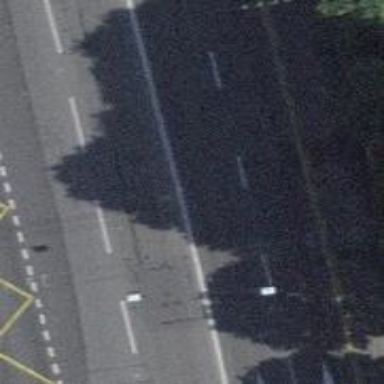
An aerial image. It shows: Bus stop for trolleybuses with designated stop position for public transport.